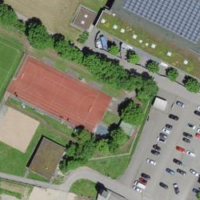
EUNIS habitat code: 53
Species observed at this site:
Datura stramonium